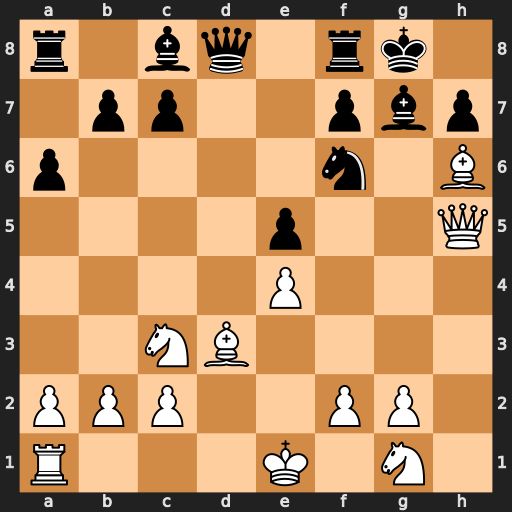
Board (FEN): r1bq1rk1/1pp2pbp/p4n1B/4p2Q/4P3/2NB4/PPP2PP1/R3K1N1
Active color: w
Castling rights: Q
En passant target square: -
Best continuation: Qg5 Nh5 Qxh5 Bxh6 Qxh6